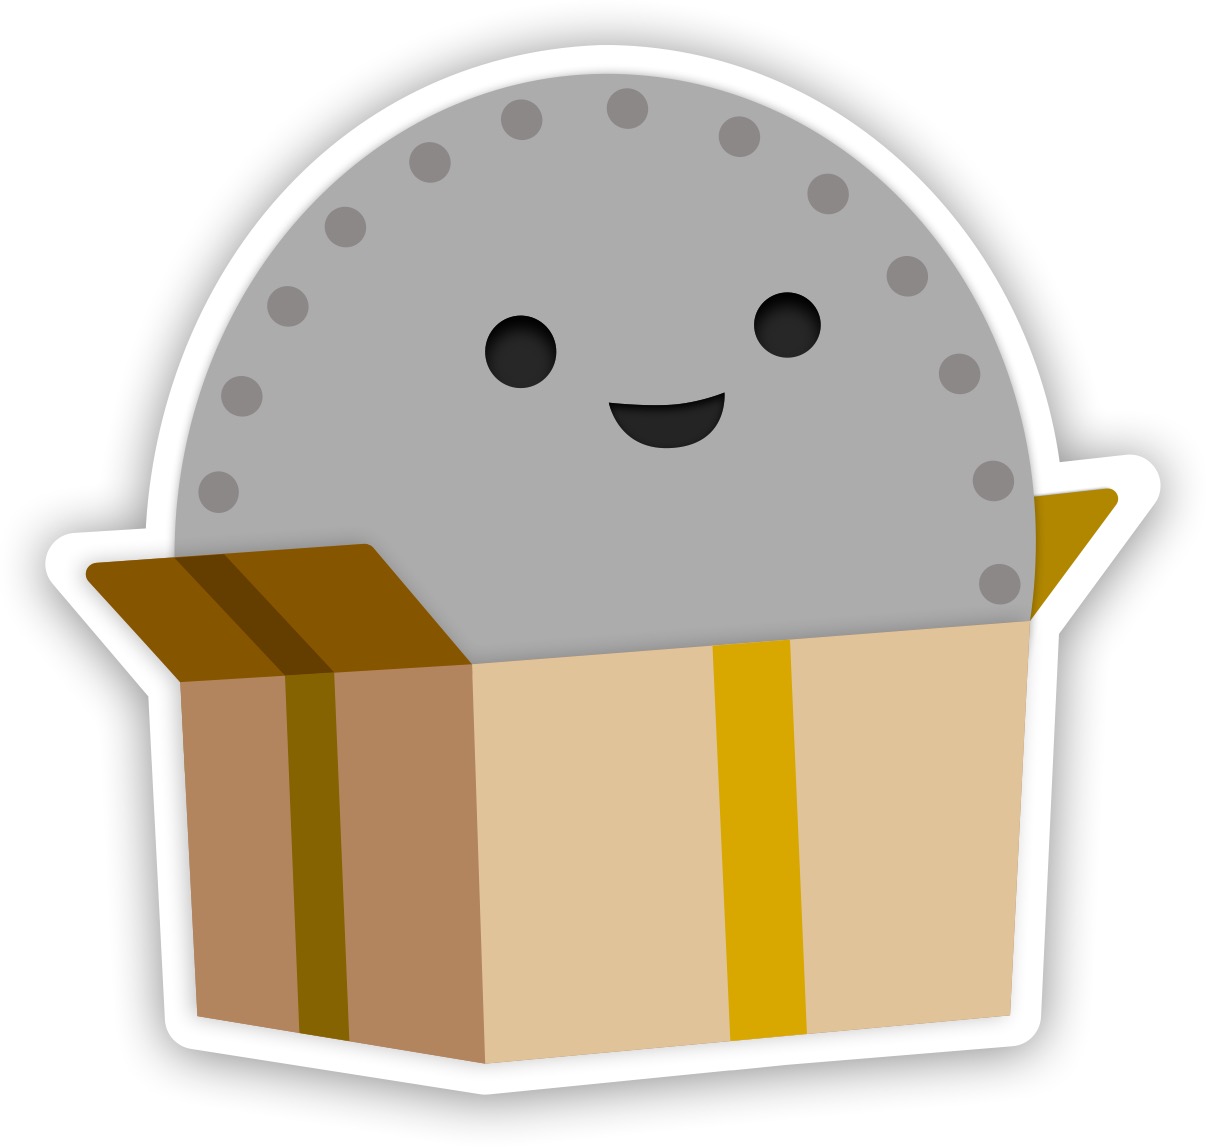
Label: others